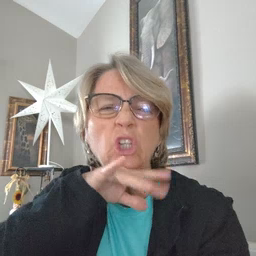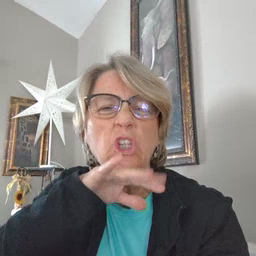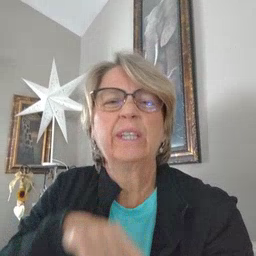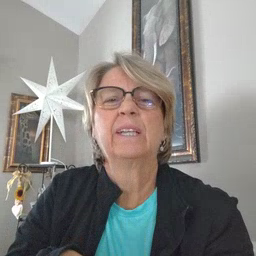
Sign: dirty